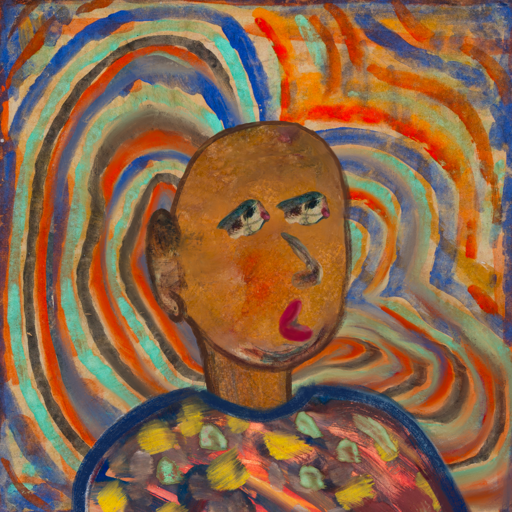
Background: Sisters, Head And Neck Side: Pipe, Face Side: Pipe, Bust: Mother_And_Son_Mother, Hair Side: Blank, Head Accessory: Blank, Second Necklace: Blank, Necklace: Blank, Baby: Blank